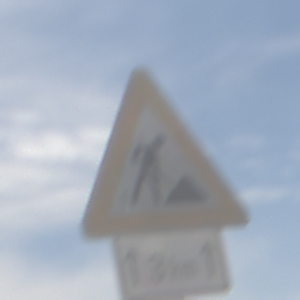
Verkehrszeichen: Arbeitsstelle
Zusatzzeichen unten: LaengeEinerStrecke2
Umgebung: Outdoor, Nature
Tageszeit: Midday
Wetter: PartlyCloudy
Licht: Natural
Jahreszeit: NotSpecified
Kontrast: MediumContrast